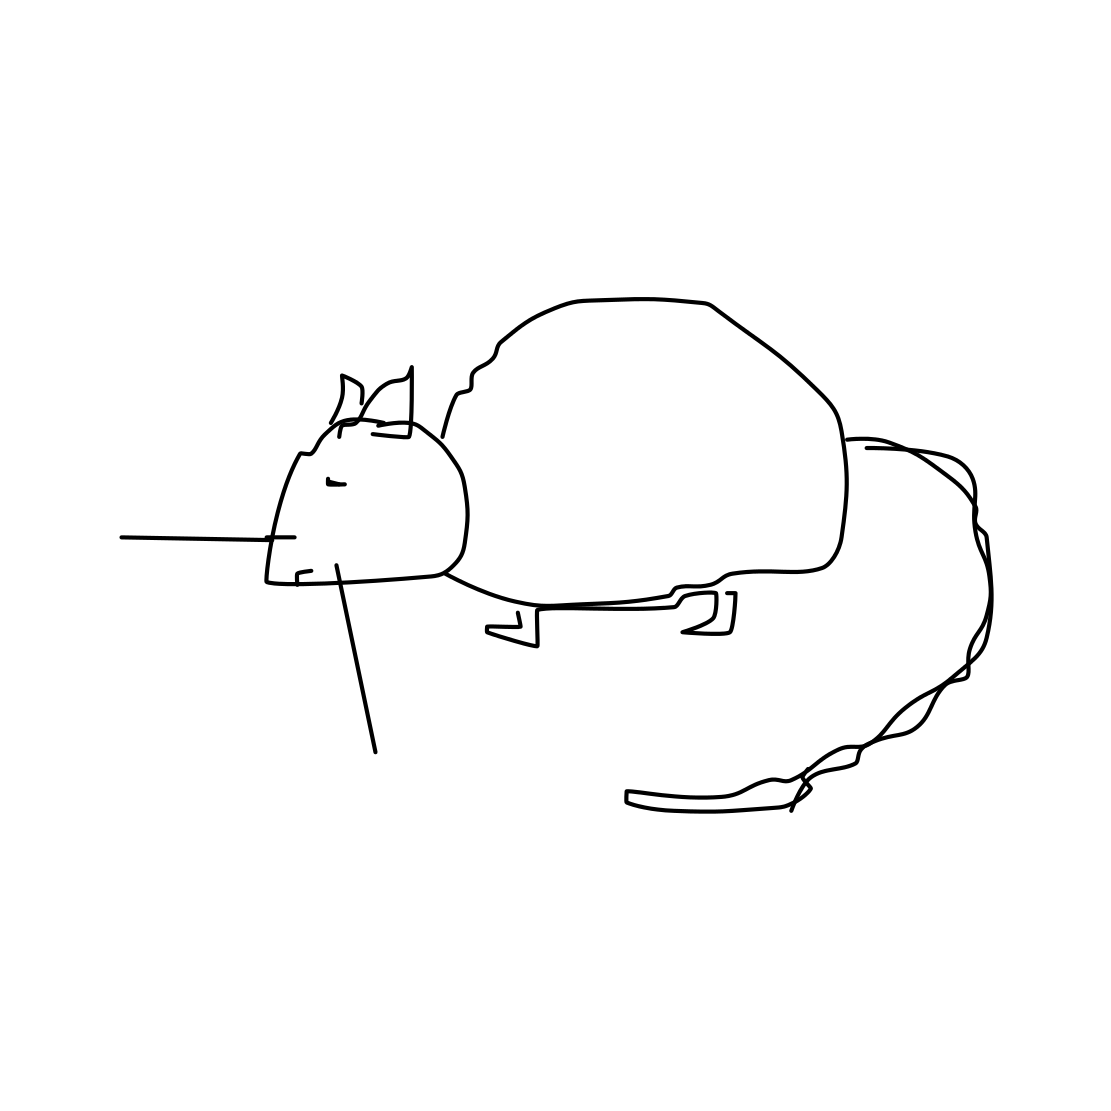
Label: mouse (animal)